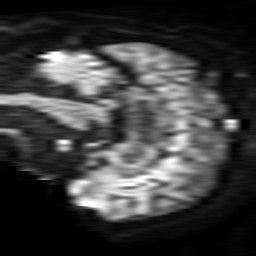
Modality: TRACE
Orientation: sagittal
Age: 61
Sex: male
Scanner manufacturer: philips
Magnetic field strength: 3 T
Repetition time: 4.656 s
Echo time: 0.07459 s